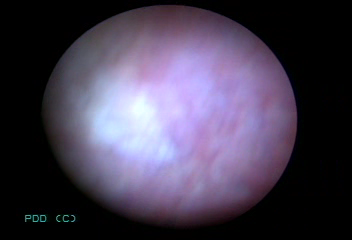
Modality: BLC
Class: Normal mucosa
Bladder cancer association: No